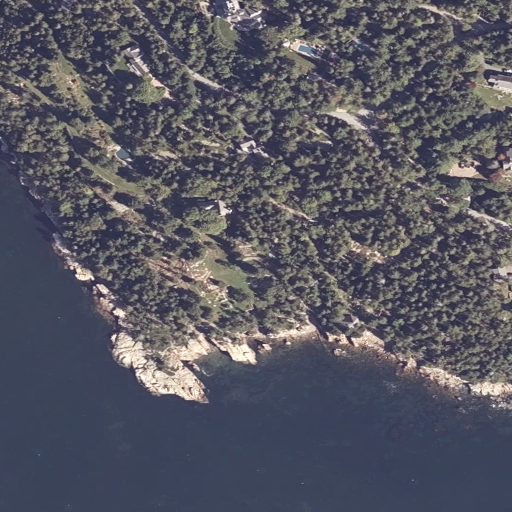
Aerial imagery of cape in Maine named East Point containing evergreen forest, open water, open development, mixed forest, low intensity development, barren land, herbaceous wetlands, medium intensity development, and high intensity development